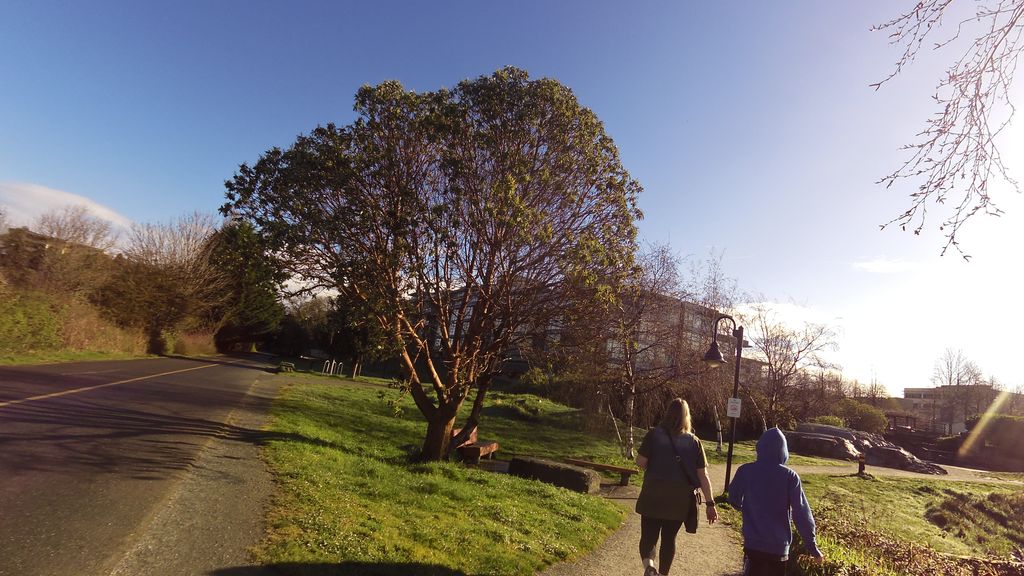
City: victoria